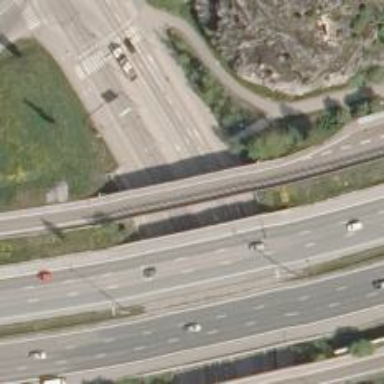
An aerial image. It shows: Man-made bridge pillar.